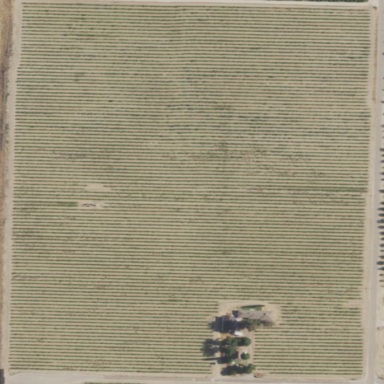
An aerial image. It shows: Beautiful vineyard in the countryside.